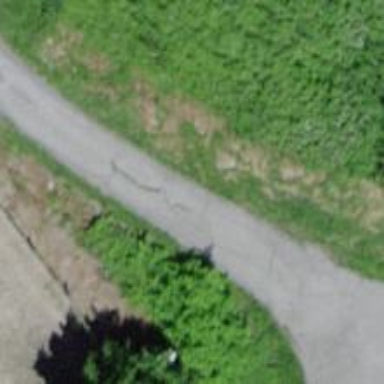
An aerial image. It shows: Asphalt track with grade 1 surface. There is embankment along the side of the track.